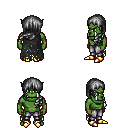
a pixel art fantasy rpg character, male body template, orc, green skin, black tattered cape, metal pants, gray left-swept hairstyle, gold boots, four views (front, back, left, right), 2x2 character sprite sheet, small pixel art, hard edges, no anti-aliasing